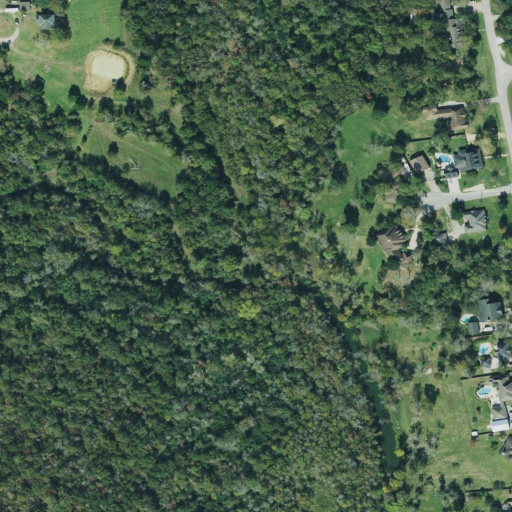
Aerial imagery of valley in Texas named Hackberry Gully containing woody wetlands, open development, low intensity development, deciduous forest, herbaceous wetlands, evergreen forest, mixed forest, pasture, and medium intensity development